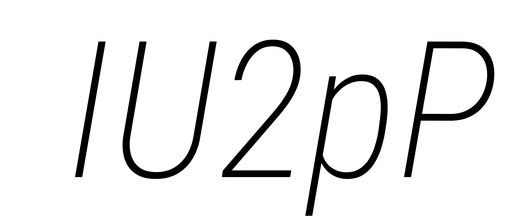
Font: Roboto-Italic_Condensed_ExtraLight_Italic